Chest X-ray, AP view. Patient: 14 years old, sex F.
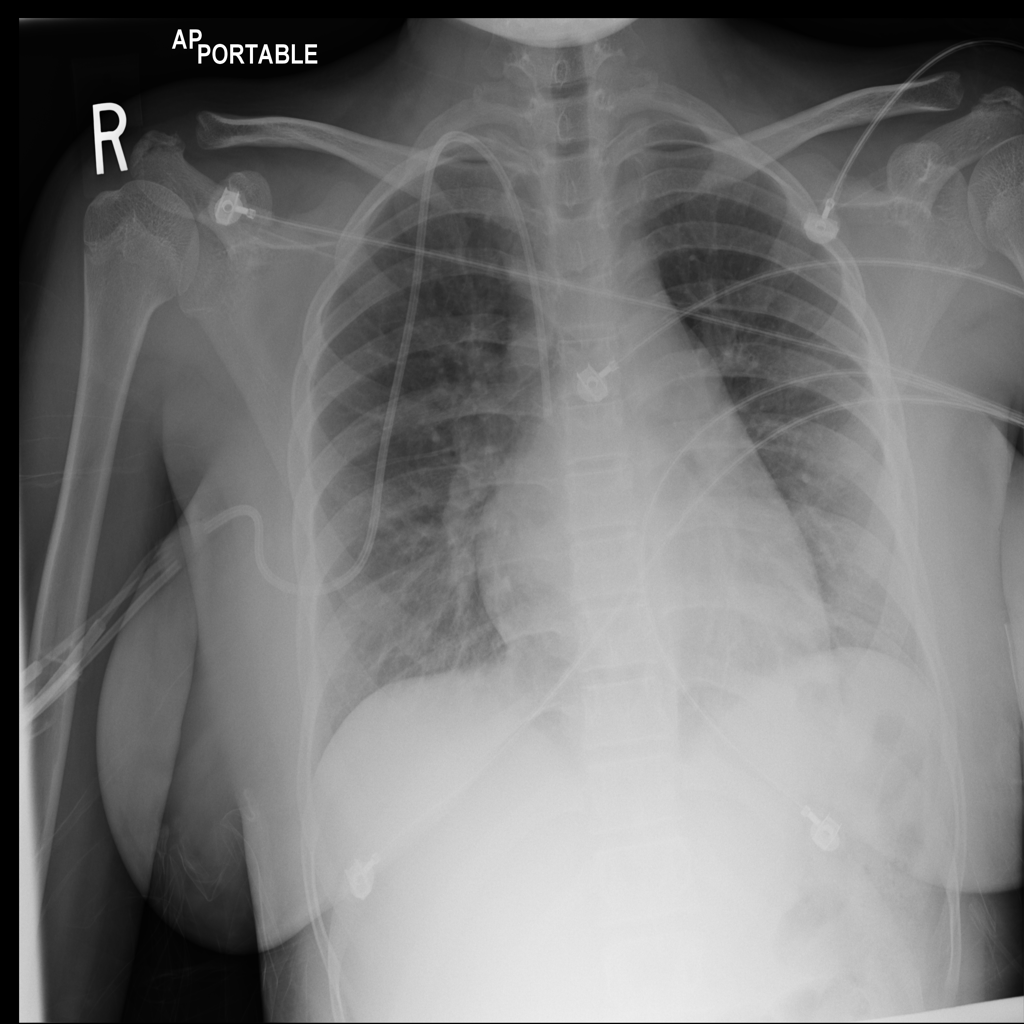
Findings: No Finding